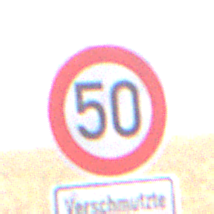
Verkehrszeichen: Geschwindigkeit50
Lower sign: HinweiseAufGefahrenDurchVerbaleAngabe4
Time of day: Midday
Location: Outdoor (Nature)
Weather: PartlyCloudy
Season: NotSpecified
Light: Natural